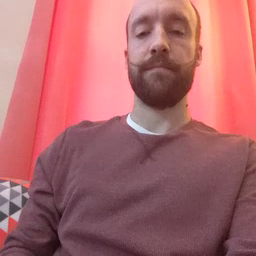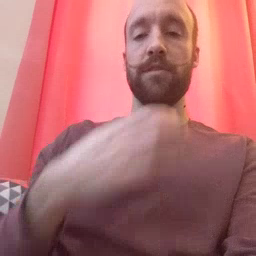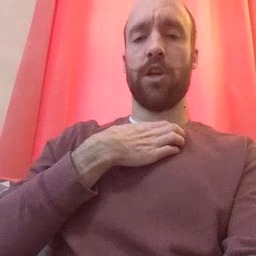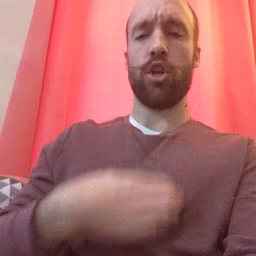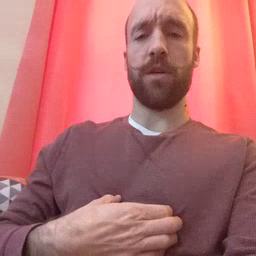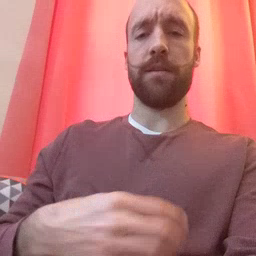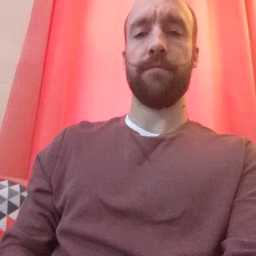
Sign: hungry